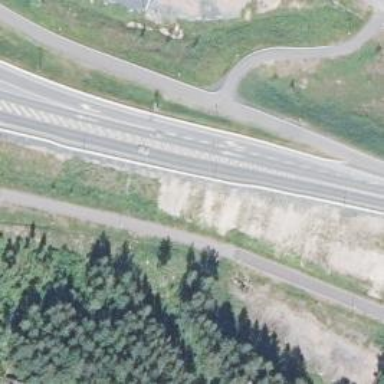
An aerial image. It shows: Asphalt road classified as trunk highway.